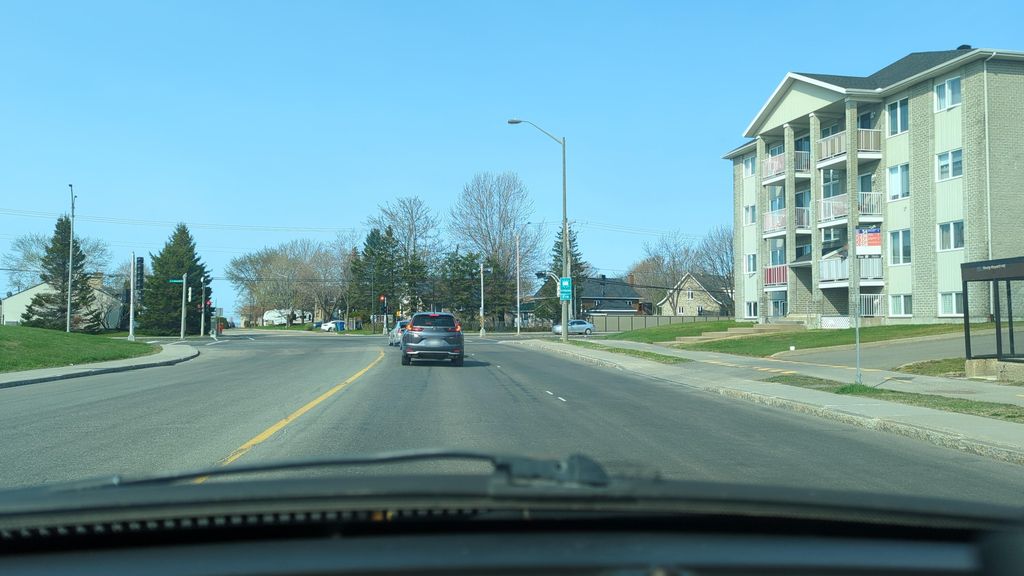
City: quebec_city